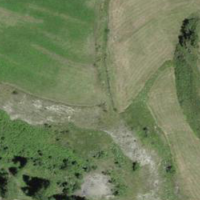
EUNIS habitat code: 26
Species observed at this site:
Melitaea cinxia
Coenonympha pamphilus